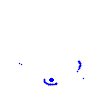
Particle: pion